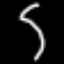
Label: squiggle